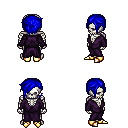
a pixel art fantasy rpg character, male body template, skeleton, purple robe, magenta pants, blue pixie cut hairstyle, gold boots, four views (front, back, left, right), 2x2 character sprite sheet, small pixel art, hard edges, no anti-aliasing